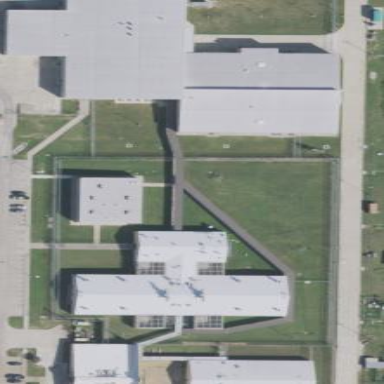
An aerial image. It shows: Prison.